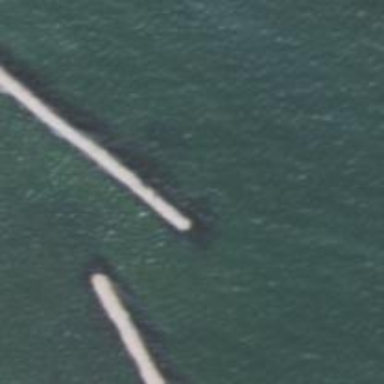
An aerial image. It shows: Breakwater structure.